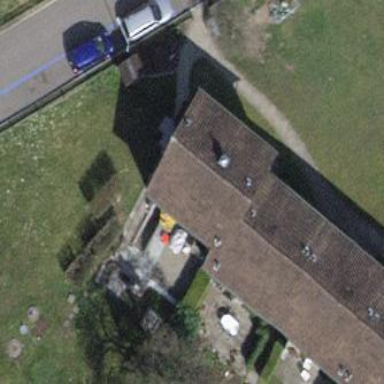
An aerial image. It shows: Building with pitched roof.